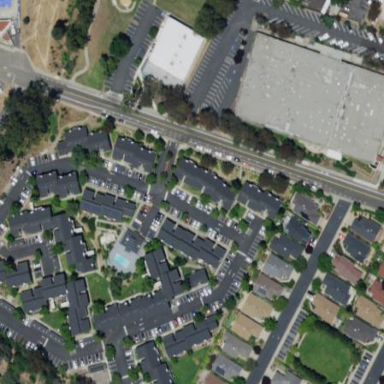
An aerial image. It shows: Condominium within residential area.